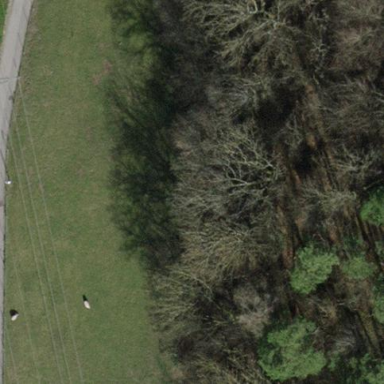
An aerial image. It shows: Pasture covered in meadow.